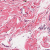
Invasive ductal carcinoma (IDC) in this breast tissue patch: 0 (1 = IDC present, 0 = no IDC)